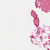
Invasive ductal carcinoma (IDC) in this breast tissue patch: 0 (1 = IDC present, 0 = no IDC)